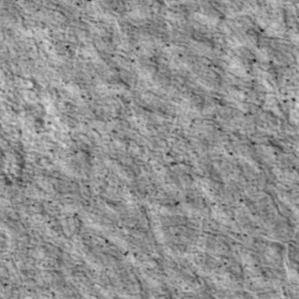
Label: non_frost